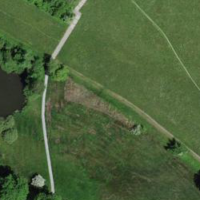
EUNIS habitat code: 52
Species observed at this site:
Lythrum salicaria
Epilobium hirsutum
Lycopus europaeus
Mentha aquatica
Filipendula ulmaria
Lysimachia vulgaris